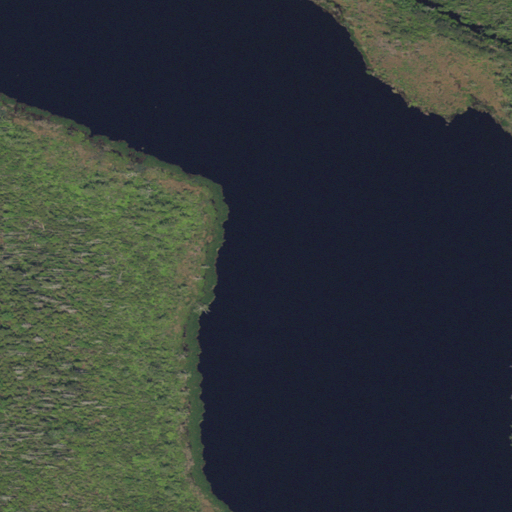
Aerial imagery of cape in North Carolina named Buzzard Roost containing open water, woody wetlands, herbaceous wetlands, open development, and grassland